【题型】解答题　【知识点】平面几何　【难度】easy
已知：$\triangle ABC$ 内接于 $\odot O$，过点 $A$ 作直线 $EF$。

(1) 如图 1，$AB$ 为直径，要使 $EF$ 为 $\odot O$ 的切线，还需添加的条件是（只需写出两种情况）：

\textcircled{1} \underline{\quad }；\textcircled{2}\underline{\quad }。

(2) 如图 2，$AB$ 是非直径的弦，$\angle BCA = \angle BAF$，求证：$EF$ 是 $\odot O$ 的切线。
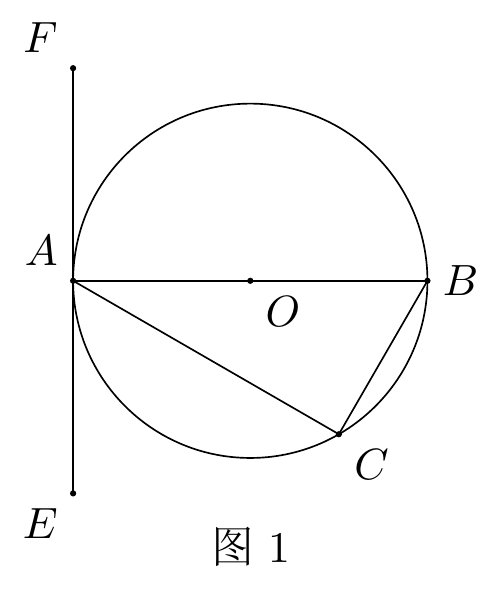
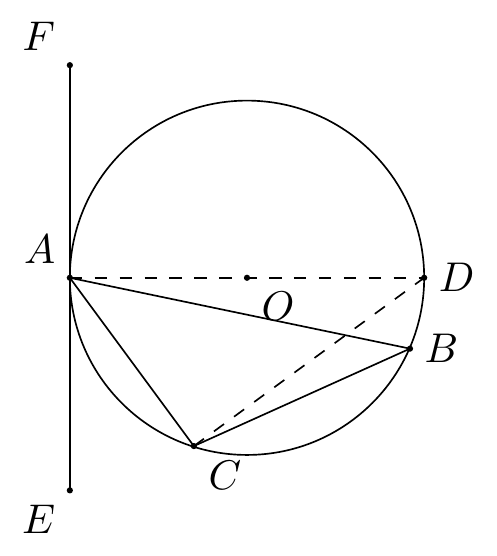
【解答】
(1) 解：\textcircled{1}当 $AB \perp EF$ (或 $\angle BAE = 90^\circ$) 可判断 $EF$ 为 $\odot O$ 的切线；

\textcircled{2}当 $\angle ABC = \angle EAC$，

$\because AB$ 为直径，

$\therefore \angle ACB = 90^\circ$，

$\therefore \angle ABC + \angle CAB = 90^\circ$，

$\therefore \angle EAC + \angle CAB = 90^\circ$，

$\therefore AB \perp EF$，

$\therefore EF$ 为 $\odot O$ 的切线；

故答案为：\textcircled{1} $AB \perp EF$ (或 $\angle BAE = 90^\circ$) (答案不唯一)，\textcircled{2} $\angle ABC = \angle EAC$；(答案不唯一)

（2）证明：如图，作直径 $AD$，连接 $CD$，

$\because AD$ 为直径，

$\therefore \angle ACD = 90^\circ$，

$\therefore \angle D + \angle CAD = 90^\circ$，

$\because \angle DAB = \angle DCB$，$\angle BCA = \angle BAF$，

$\therefore \angle BCA - \angle DCB = \angle BAF - \angle DAB$，即 $\angle ACD = \angle FAD$，

$\therefore \angle FAD = 90^\circ$，

$\therefore AD \perp EF$，

$\therefore EF$ 为 $\odot O$ 的切线；

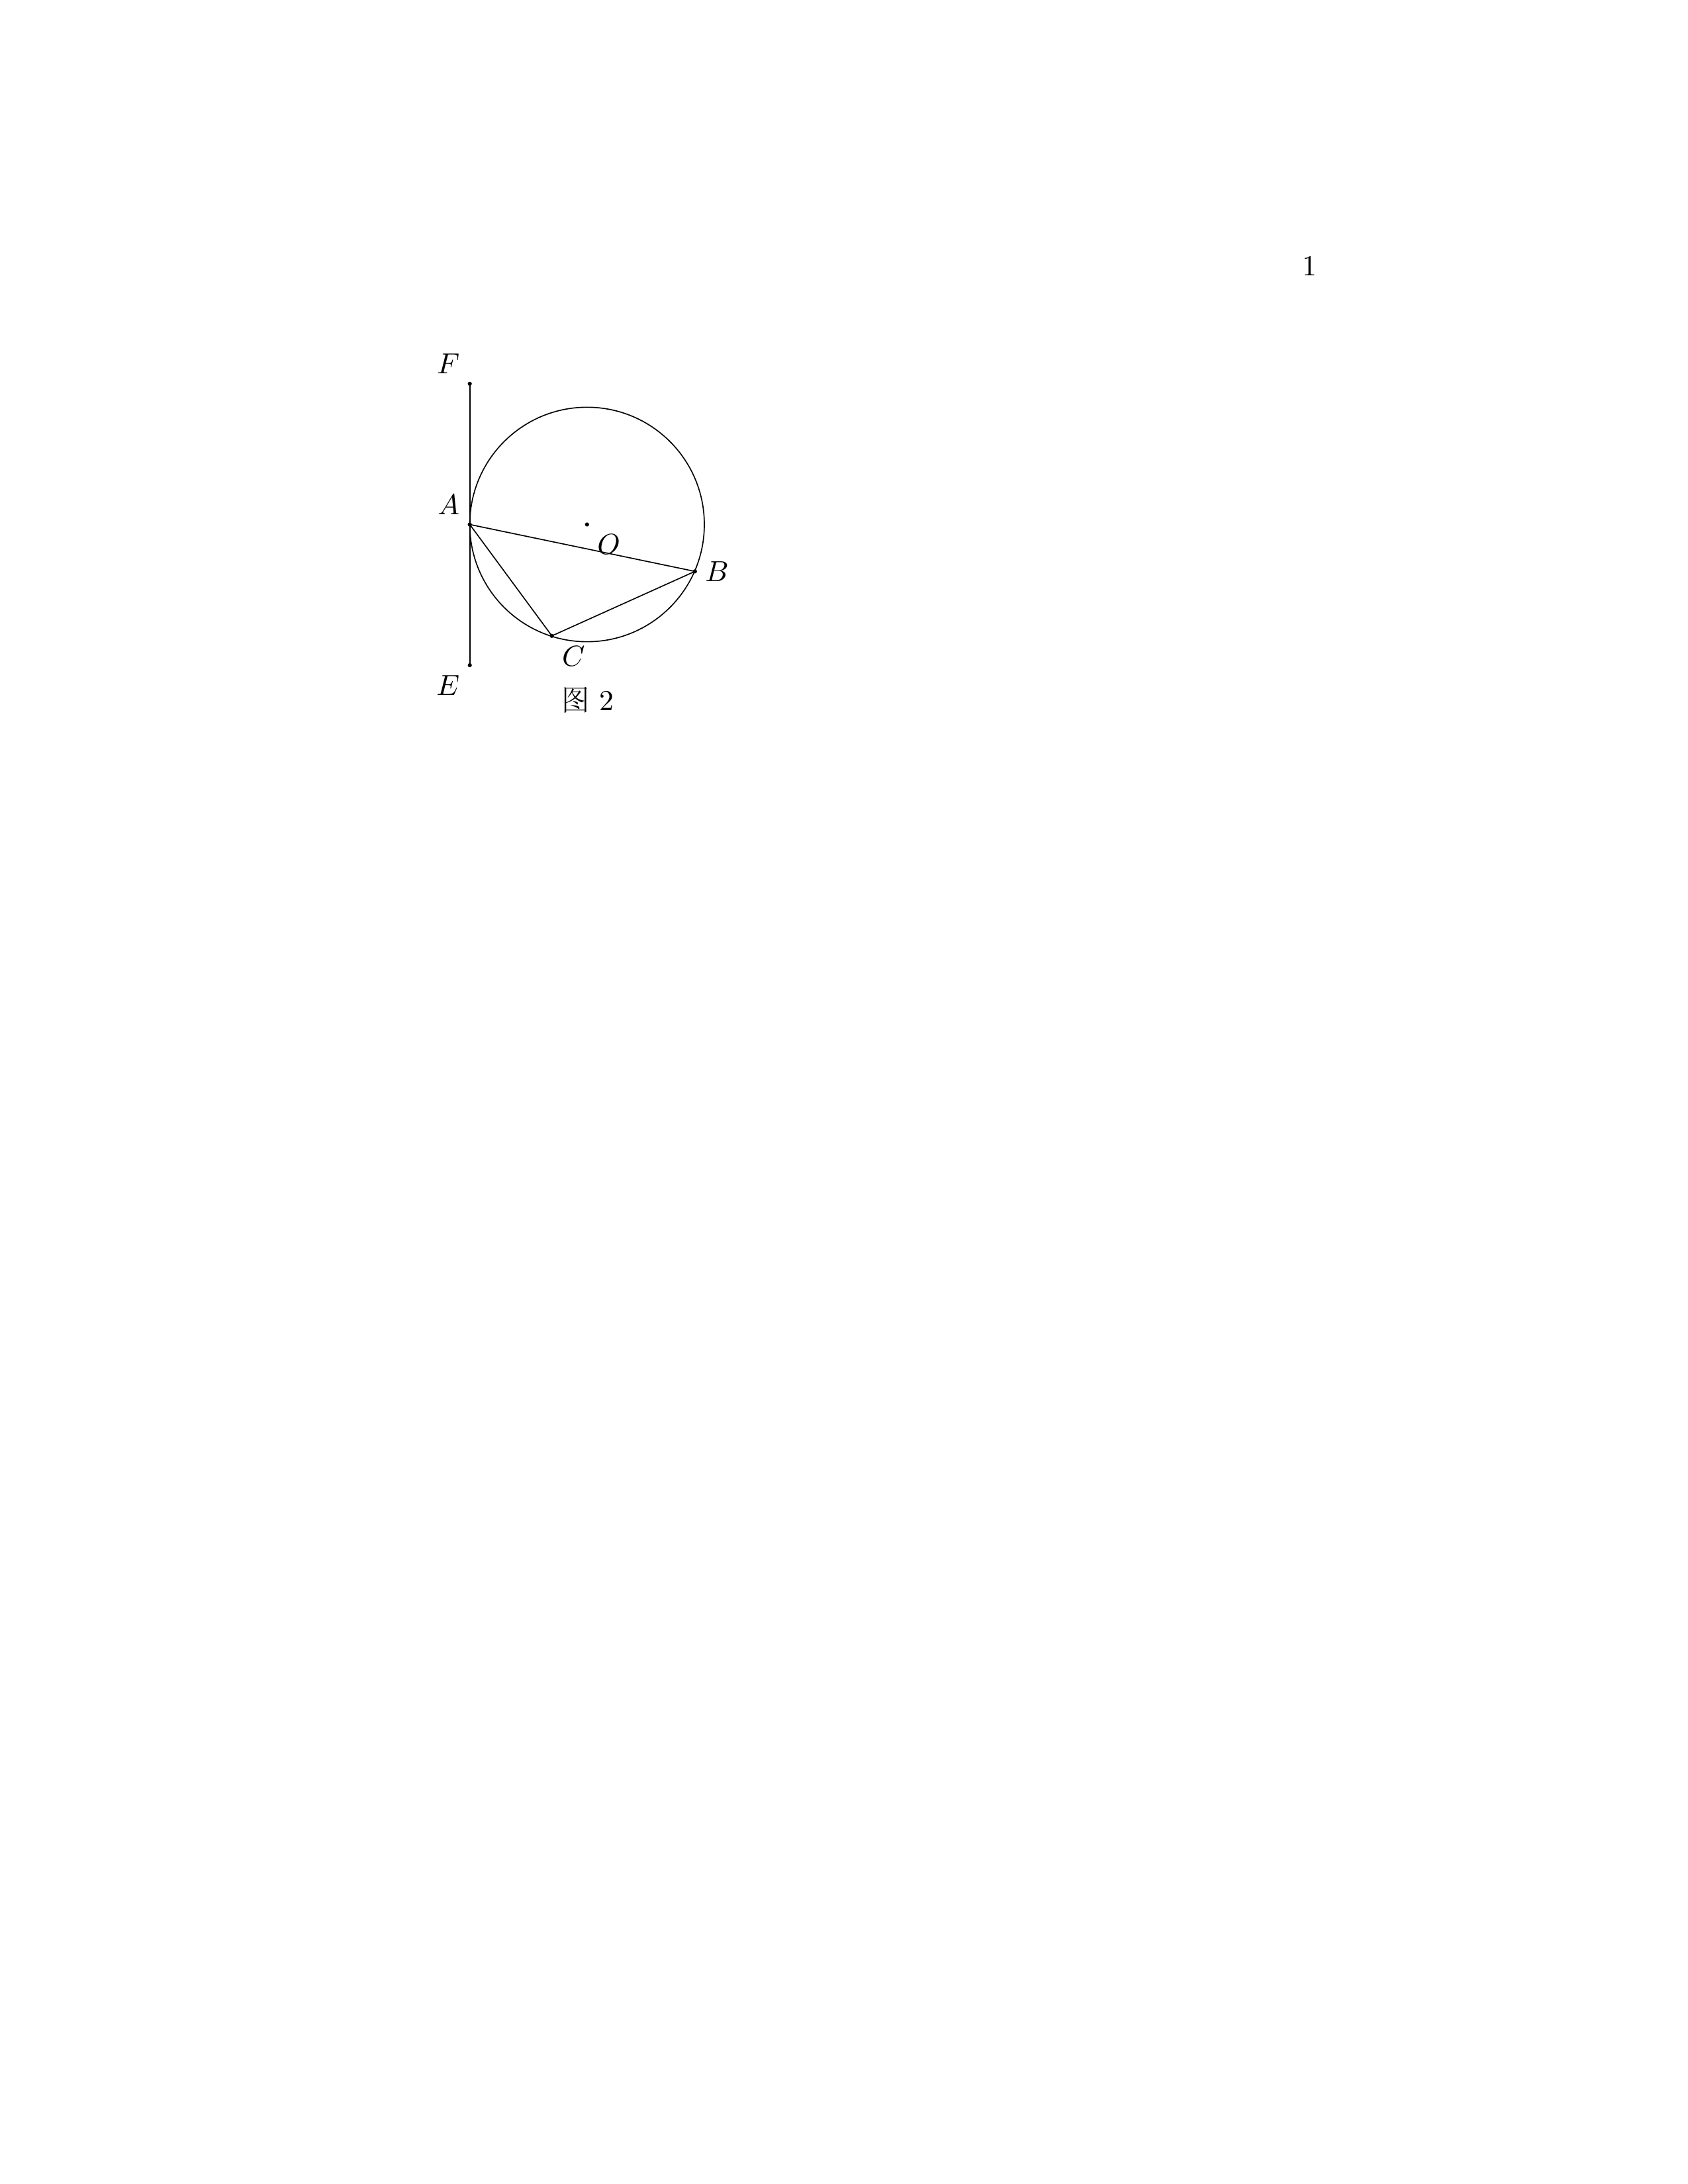